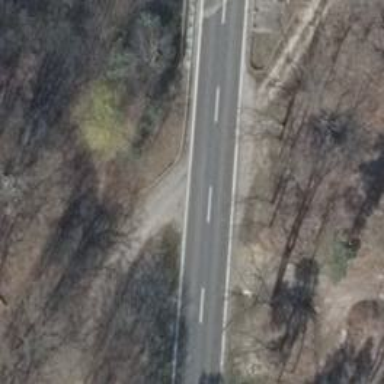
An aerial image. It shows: Secondary road with asphalt surface.